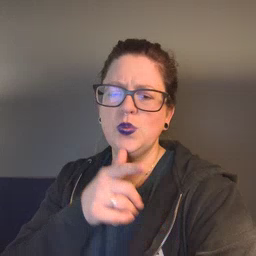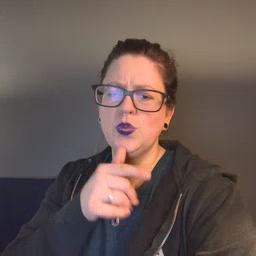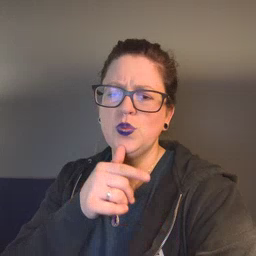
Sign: who